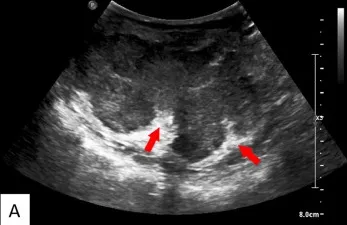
(A) Ultrasonographic image showing multiple hypoechoic lesions in the right breast. The large masses comprising nearly the entire right breast, with lobulated irregular margin, the banded median-high echogenic septum was seen inside the mass.
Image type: radiology (ultrasound)